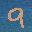
Label: 9